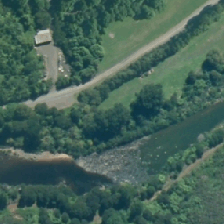
Land cover: low_producing_grassland